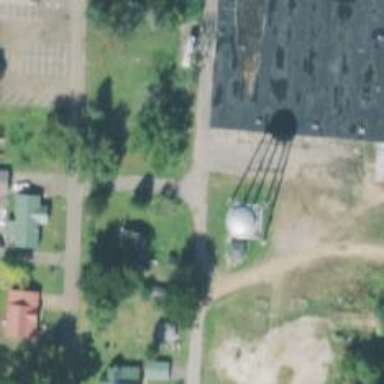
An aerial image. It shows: Water tower that is man-made.